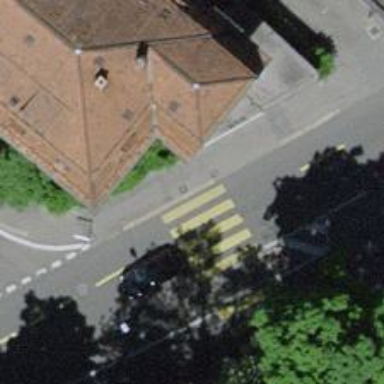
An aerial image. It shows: Kerb serving as barrier.